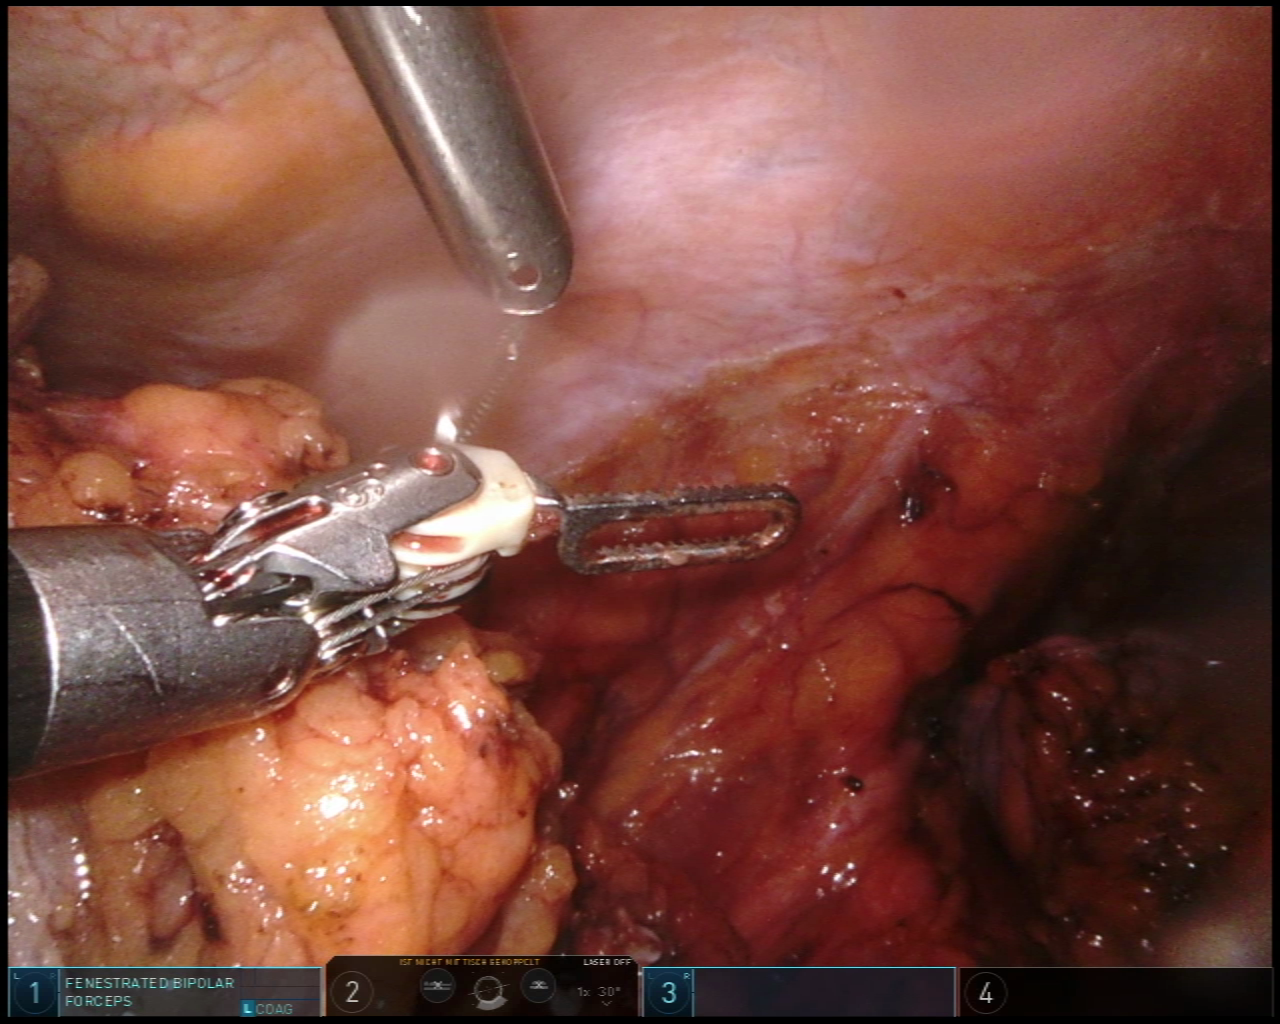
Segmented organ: ureter
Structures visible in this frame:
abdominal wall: yes
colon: no
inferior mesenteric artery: no
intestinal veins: no
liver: no
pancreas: no
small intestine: no
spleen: no
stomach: no
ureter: yes
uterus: no
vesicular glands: no